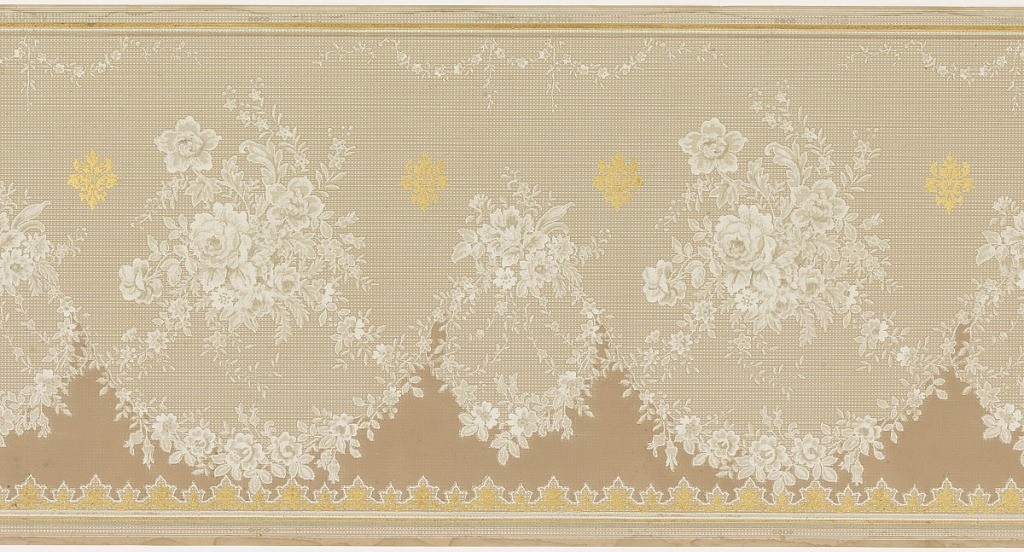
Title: Frieze
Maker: Janeway & Co. Inc., New Brunswick, New Jersey, 1848 - 1914
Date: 1905–1915
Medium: Machine-printed paper
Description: A repetitive design of floral bouquets, interspersed by gold fleur-de-lis, upon a striated background bordered on the bottom by complementary floral swags above a taupe ground, above a gold border complementary to the fleur-de-lis. Printed in white, taupe, gray and gold.